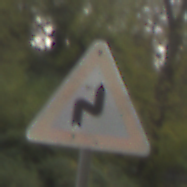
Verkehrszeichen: DoppelkurveRechts
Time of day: MorningAfternoon
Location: Outdoor (Nature)
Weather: Overcast
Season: Autumn
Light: Natural